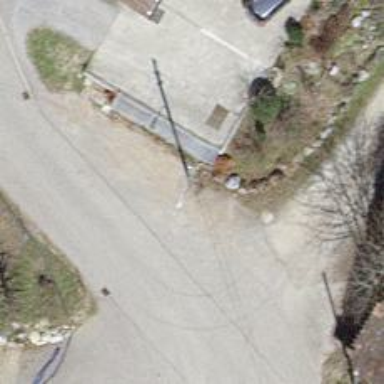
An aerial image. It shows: Power pole.